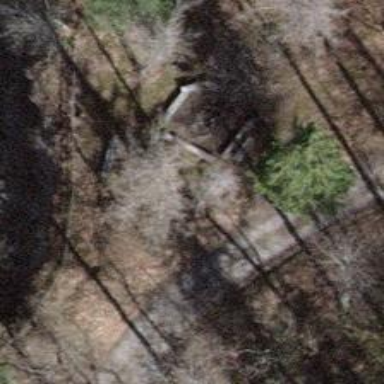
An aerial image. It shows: Brown bench.